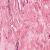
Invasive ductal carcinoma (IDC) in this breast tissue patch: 0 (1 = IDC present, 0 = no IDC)